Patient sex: M
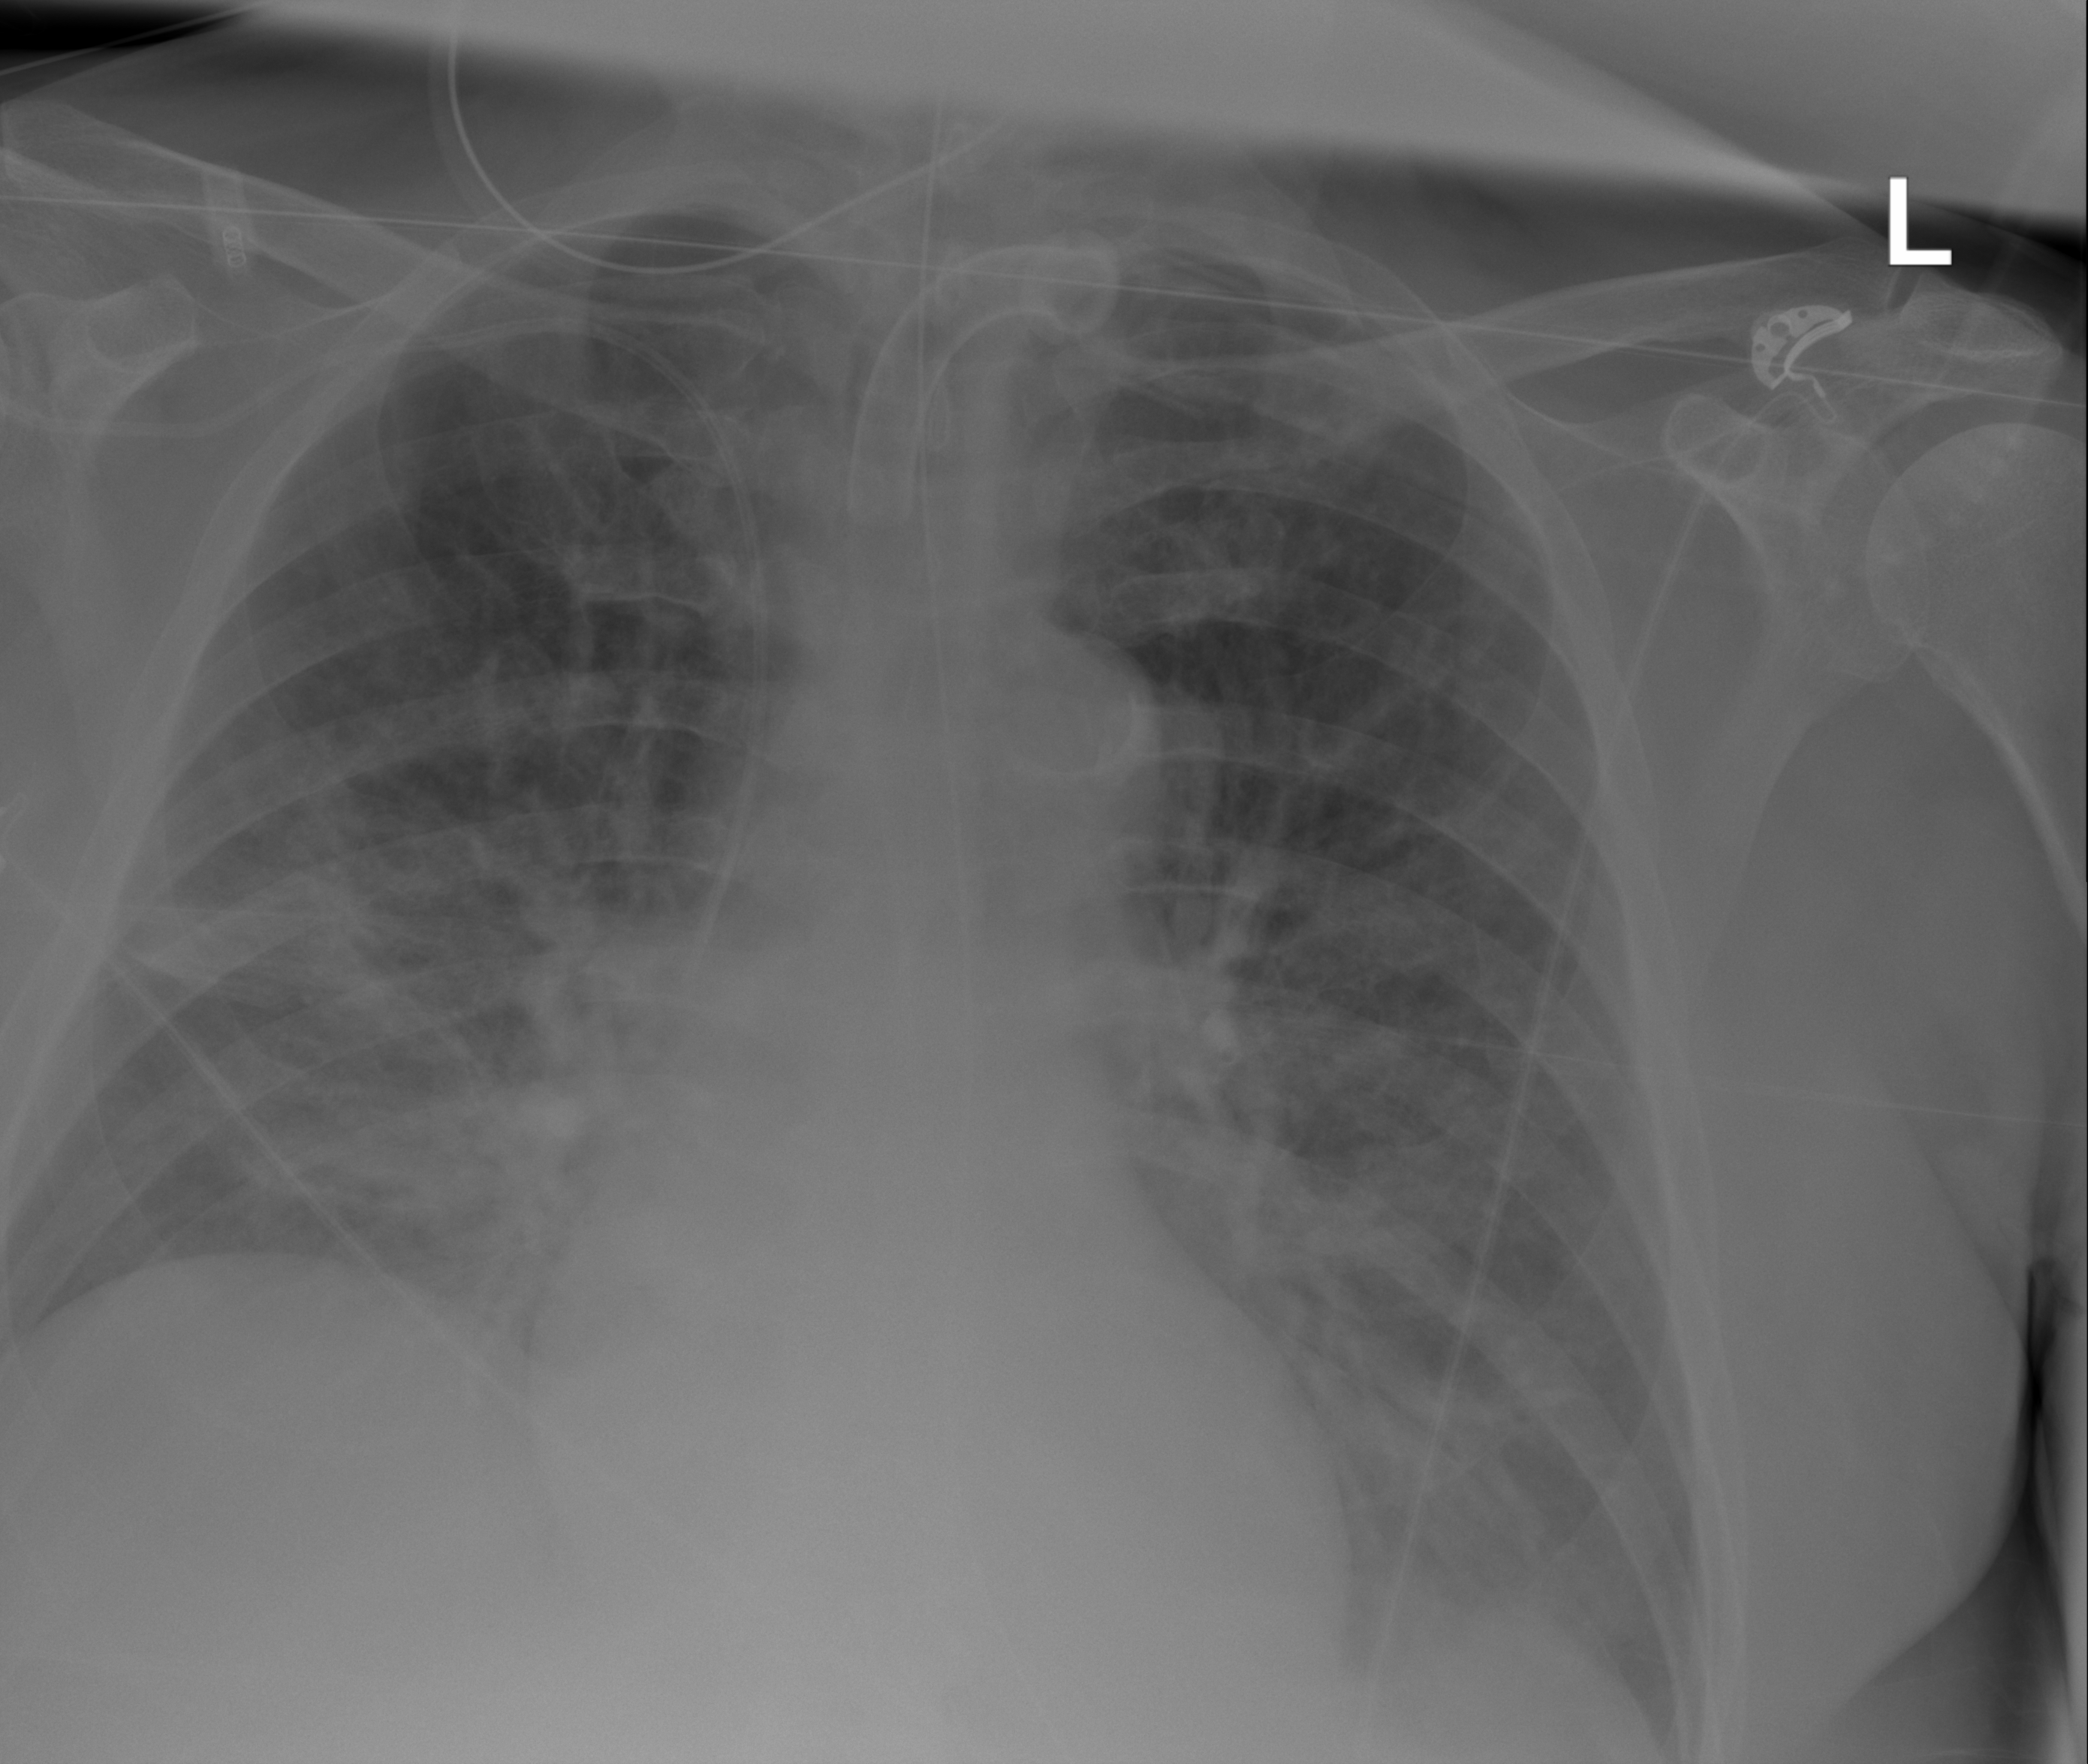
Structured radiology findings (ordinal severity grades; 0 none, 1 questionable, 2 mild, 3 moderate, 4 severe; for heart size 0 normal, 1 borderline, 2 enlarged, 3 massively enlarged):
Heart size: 0
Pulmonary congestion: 2
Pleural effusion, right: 0
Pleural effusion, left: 2
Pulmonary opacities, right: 2
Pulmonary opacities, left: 2
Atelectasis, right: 2
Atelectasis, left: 2